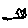
Label: cat